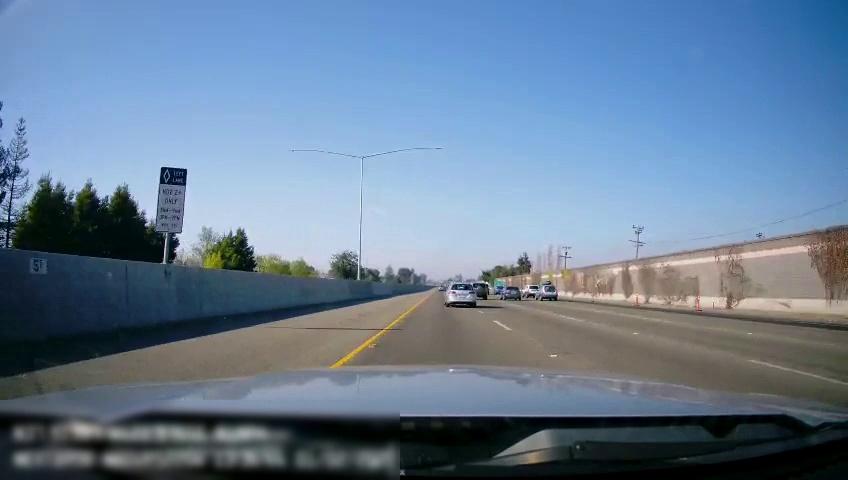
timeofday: Day
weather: Sunny
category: Drivable Space
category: Vehicles | Car
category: Vehicles | SUV
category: Vehicles | SUV
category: Vehicles | SUV
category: Vehicles | SUV
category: Vehicles | Car
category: Vehicles | Car
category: Lanes | Current Lane
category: Lanes | Current Lane
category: Lanes | Alternate Lane
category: Lanes | Alternate Lane
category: Traffic | Signs